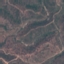
Label: HerbaceousVegetation